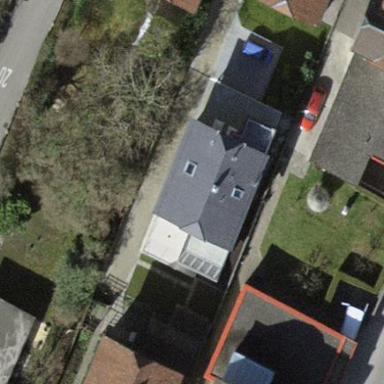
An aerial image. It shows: Detached building with half-hipped roof shape.